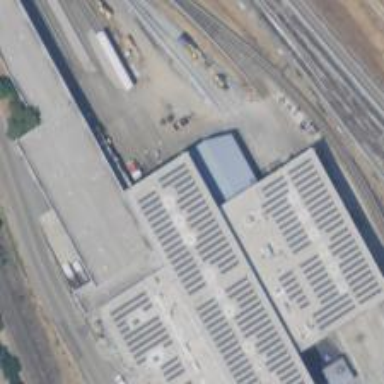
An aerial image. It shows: Yard area with electrified rail tracks.